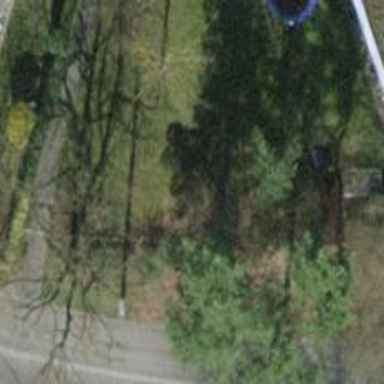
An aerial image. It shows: Urban tree adds touch of nature to the surroundings.